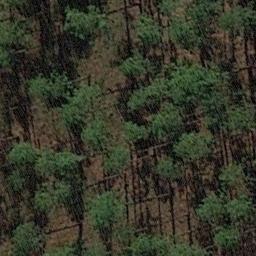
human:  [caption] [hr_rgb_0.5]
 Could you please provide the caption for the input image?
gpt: The forest is on the bare land .

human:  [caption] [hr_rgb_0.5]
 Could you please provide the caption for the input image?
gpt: The forest has some sparse green trees randomly arranged and the forest soil is deep yellow .

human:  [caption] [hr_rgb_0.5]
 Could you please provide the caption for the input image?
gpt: This is a dense forest .

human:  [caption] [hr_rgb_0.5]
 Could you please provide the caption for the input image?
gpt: Many sparse green trees are in a forest .

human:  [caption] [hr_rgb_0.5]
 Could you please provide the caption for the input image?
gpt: A sparse forest with some green trees .